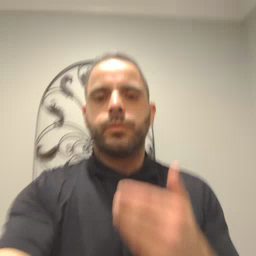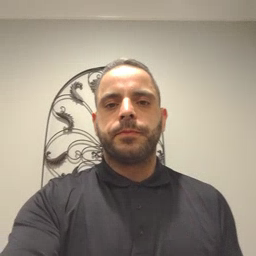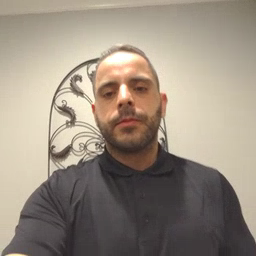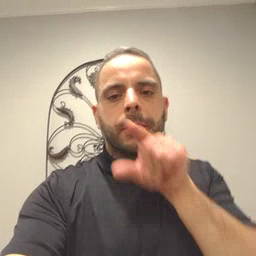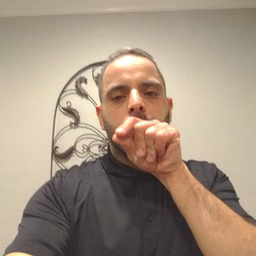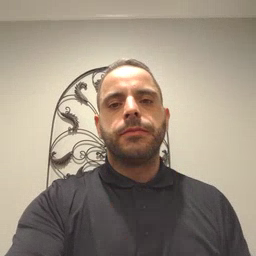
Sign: bird